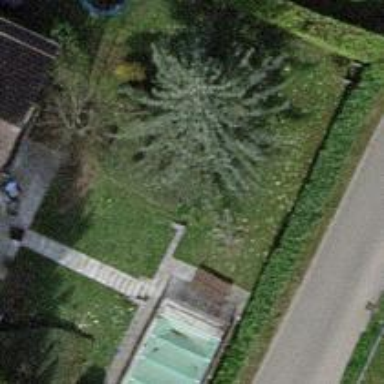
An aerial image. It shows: Evergreen tree with needle-leaved leaves.